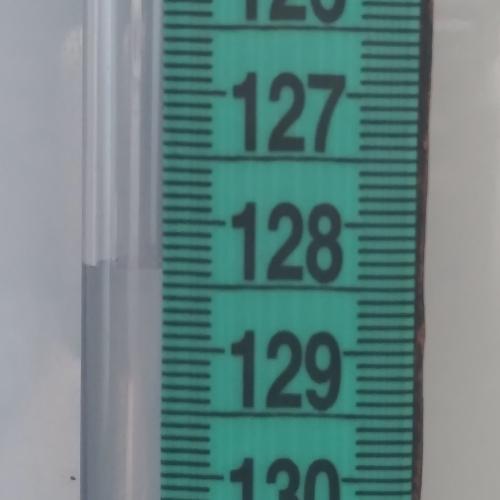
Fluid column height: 128.4 cm